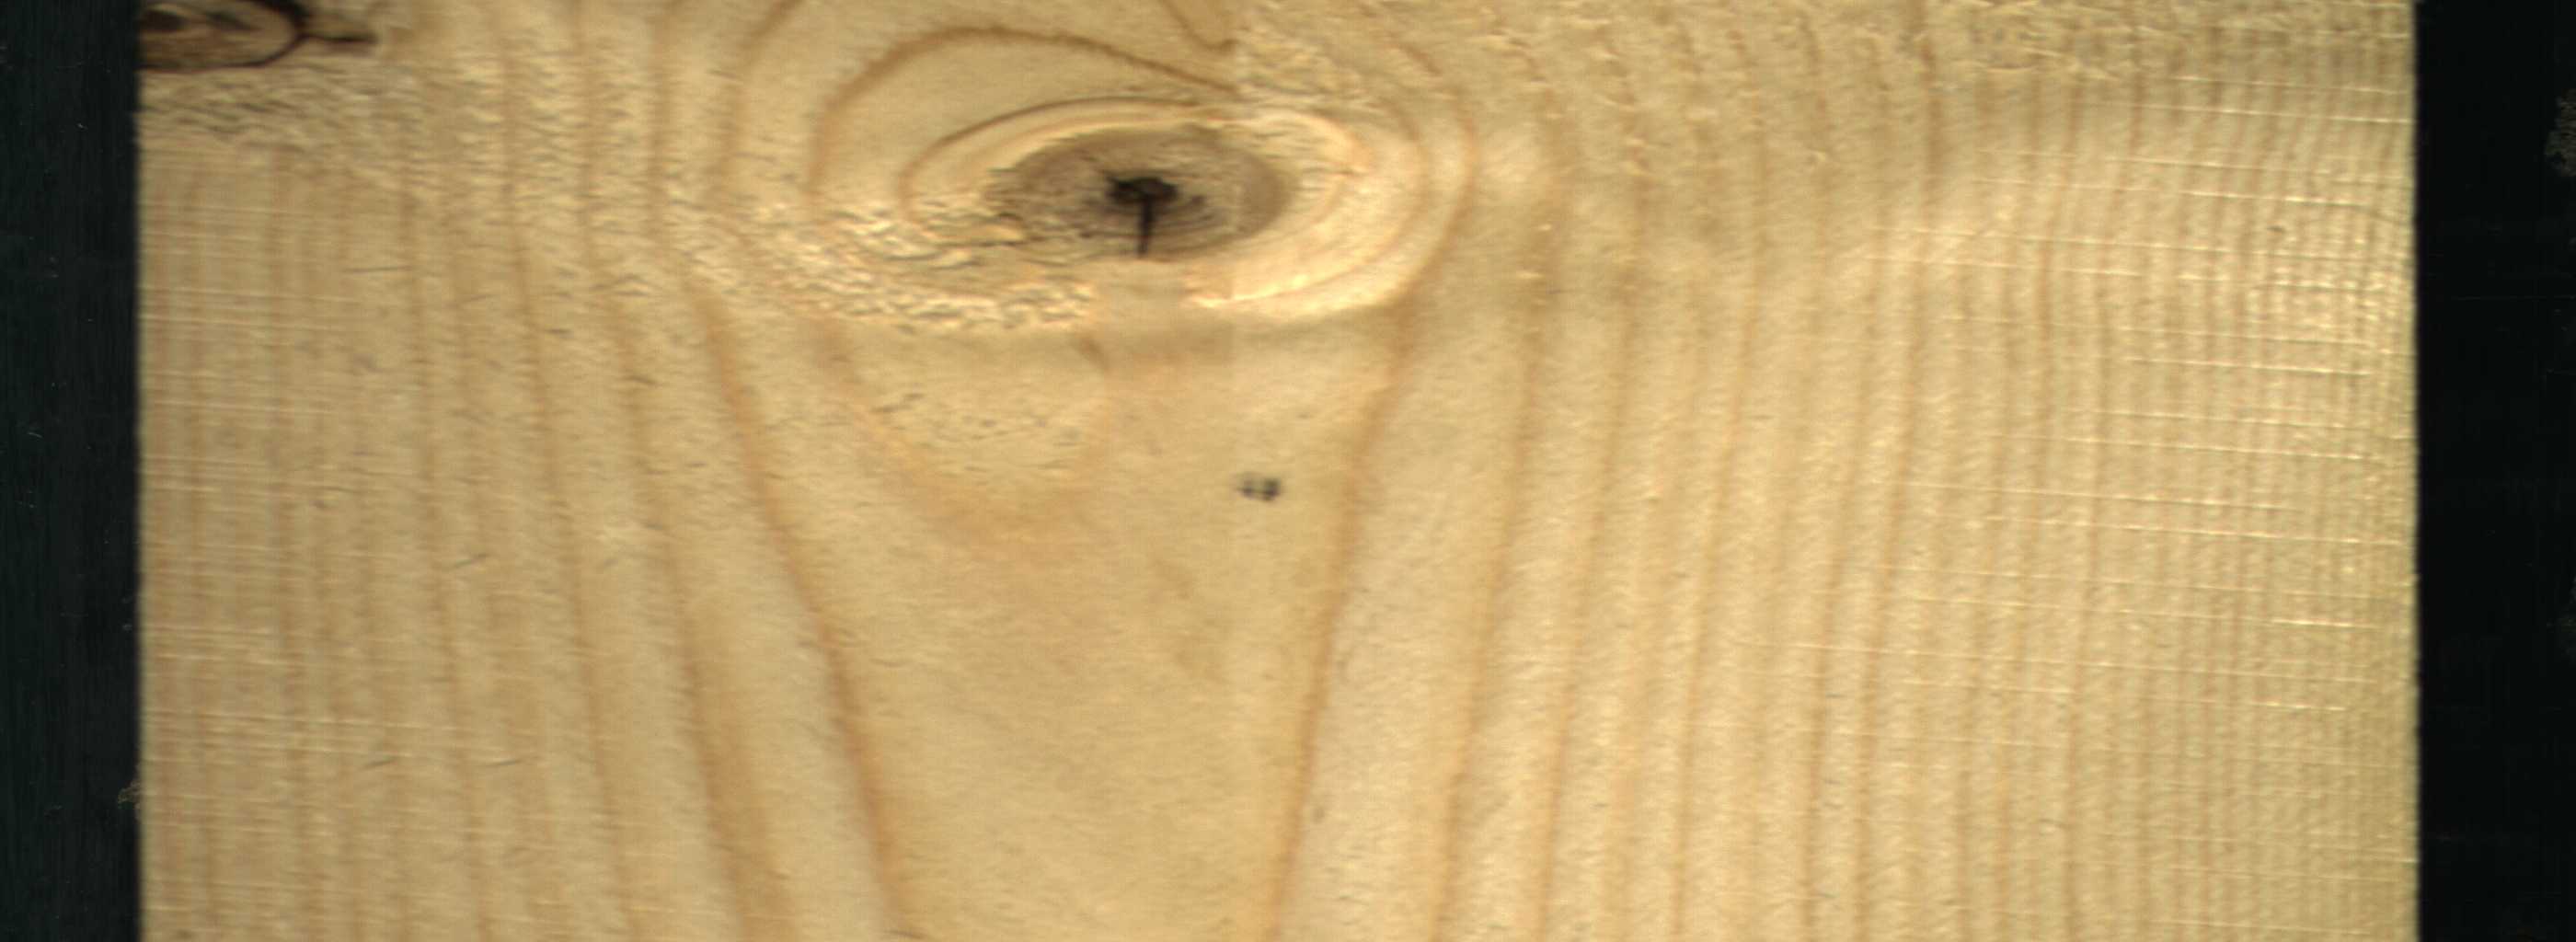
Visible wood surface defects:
knot_with_crack
Dead_Knot